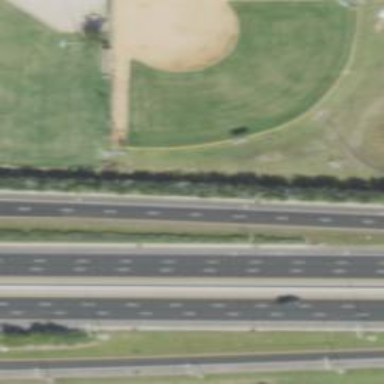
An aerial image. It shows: Baseball pitch for leisure land.